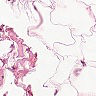
Metastatic tissue present: no